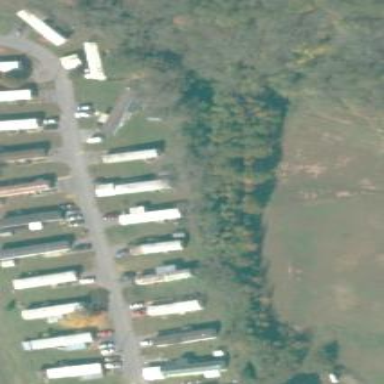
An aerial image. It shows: Residential area known as trailer park.